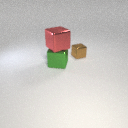
large green metal cube below large red metal cube